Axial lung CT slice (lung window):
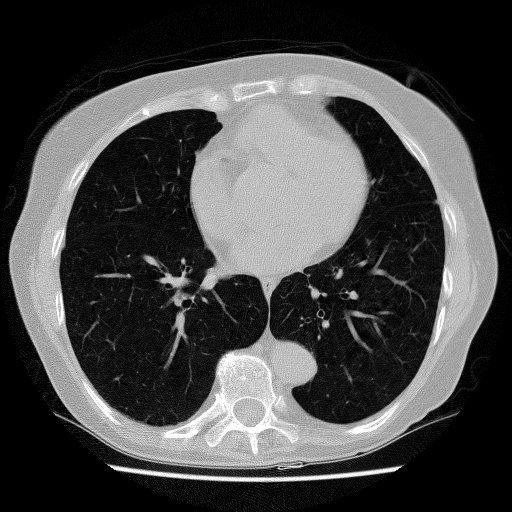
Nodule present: no